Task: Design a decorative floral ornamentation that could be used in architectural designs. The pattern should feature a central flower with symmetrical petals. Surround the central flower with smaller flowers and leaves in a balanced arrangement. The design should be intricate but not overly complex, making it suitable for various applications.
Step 470:
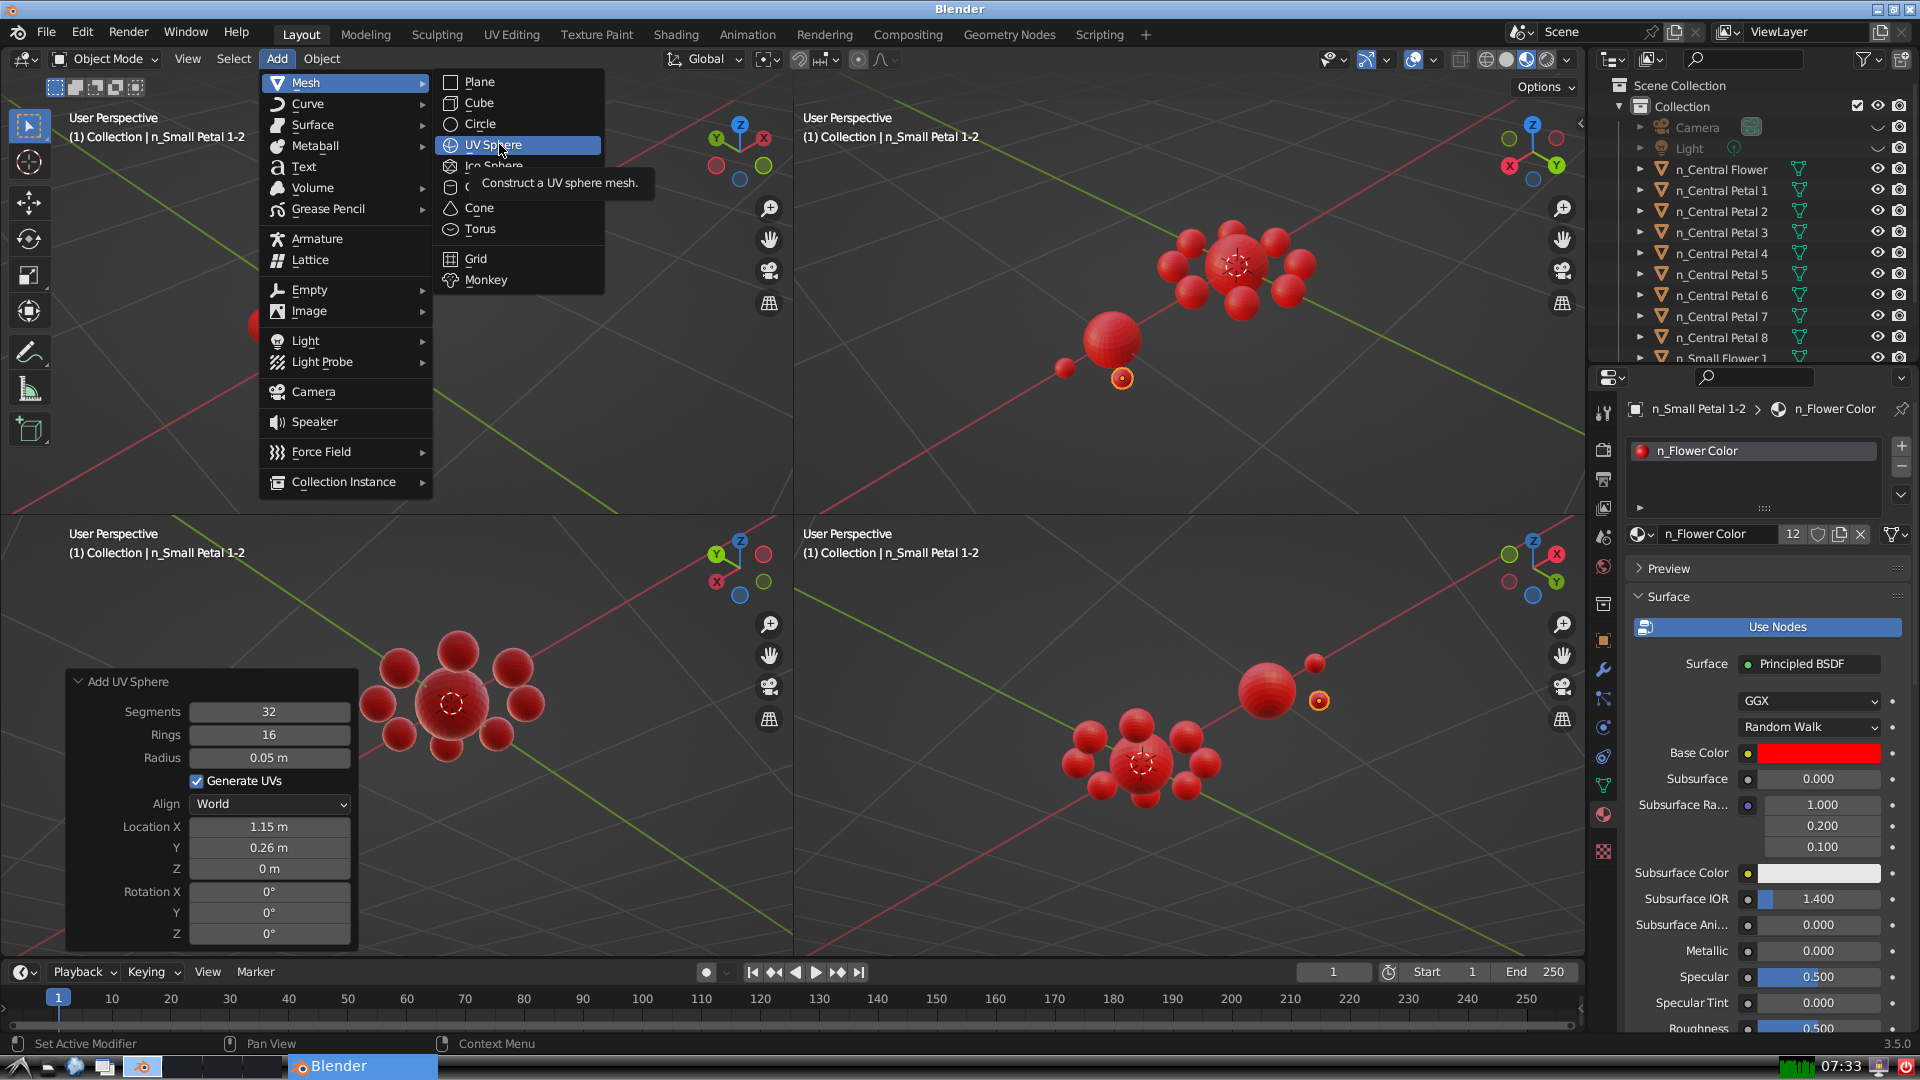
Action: click: no